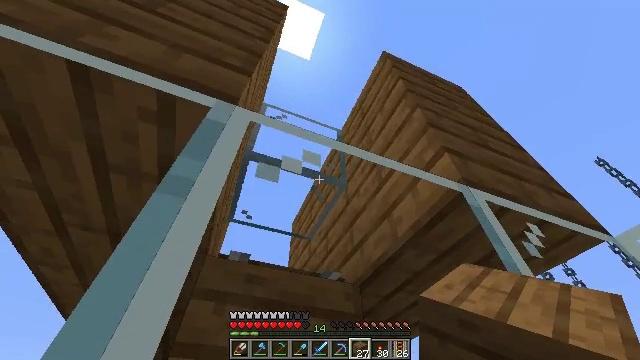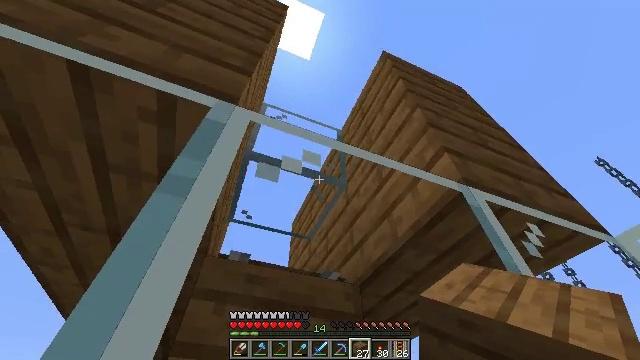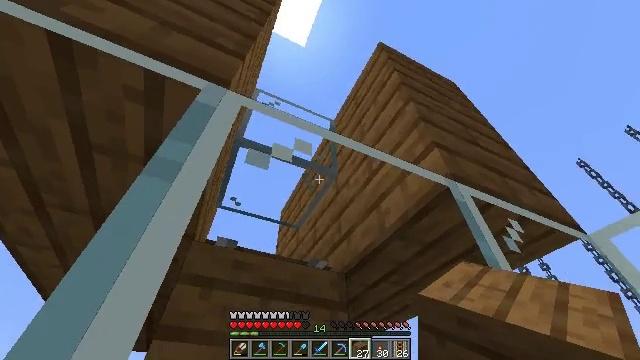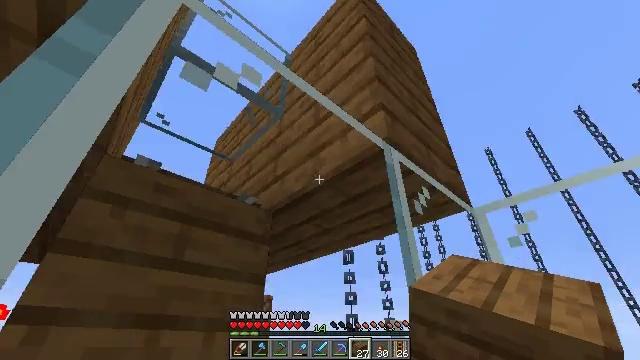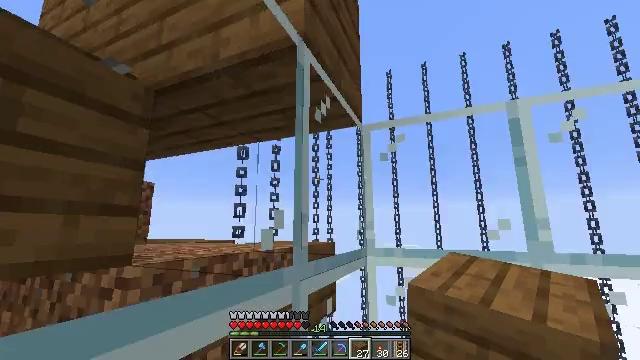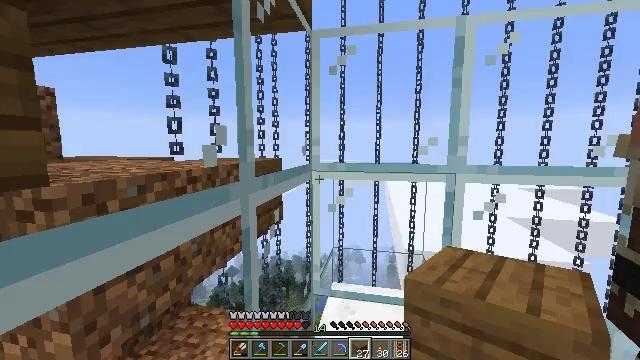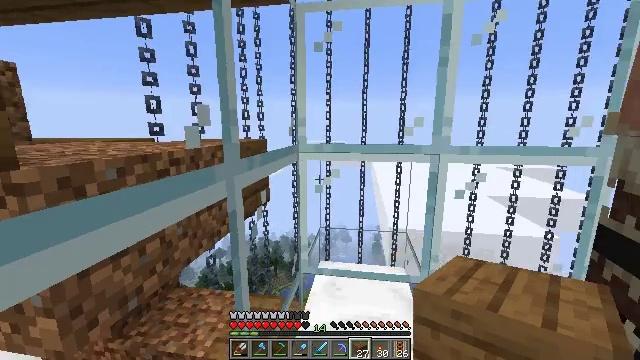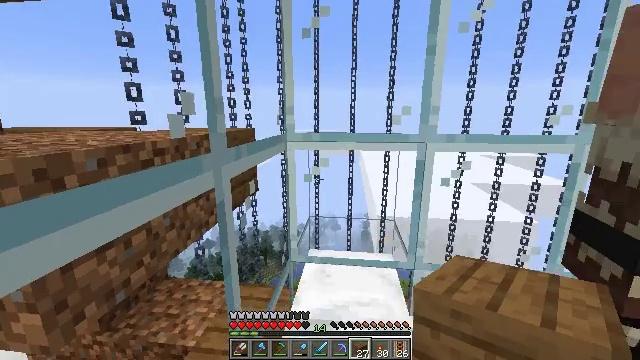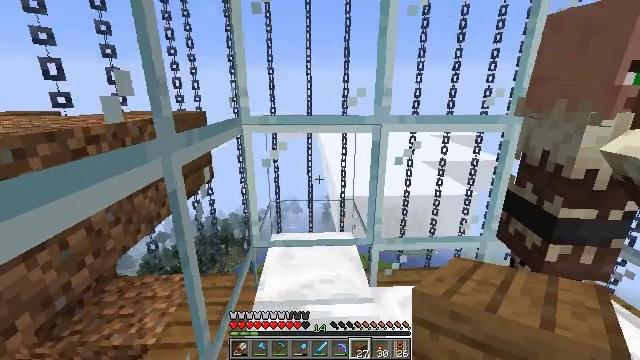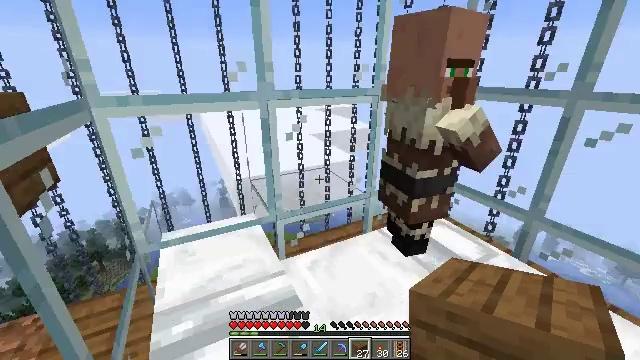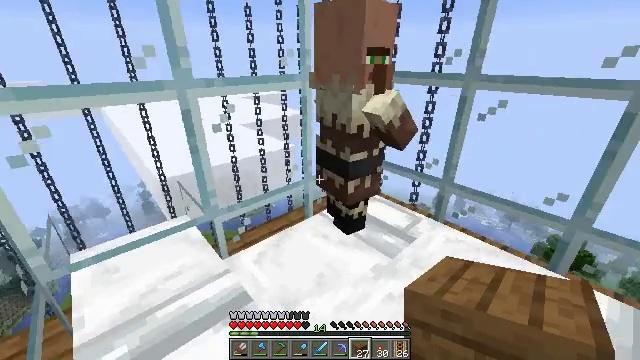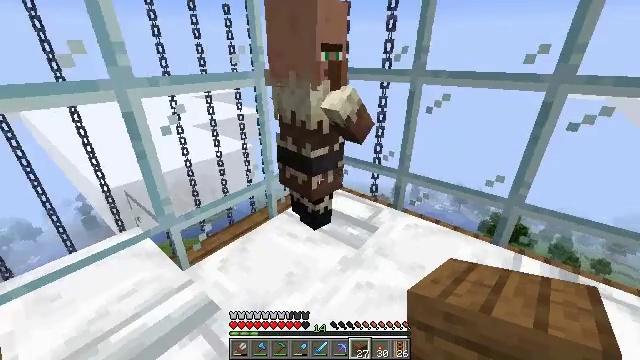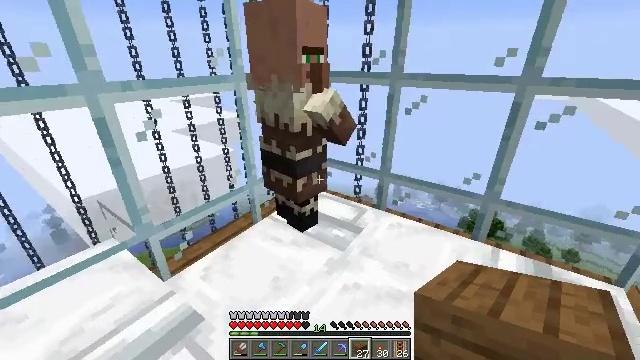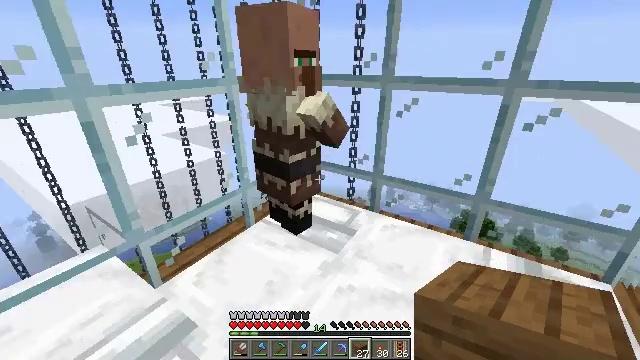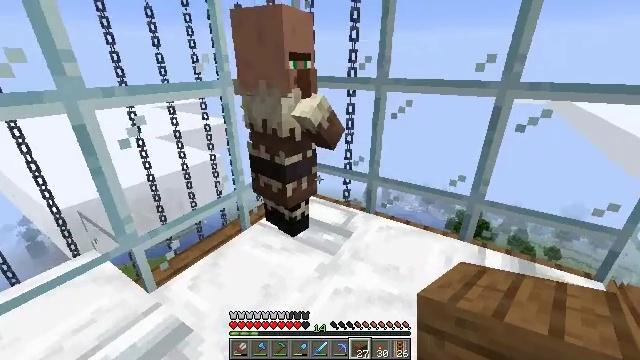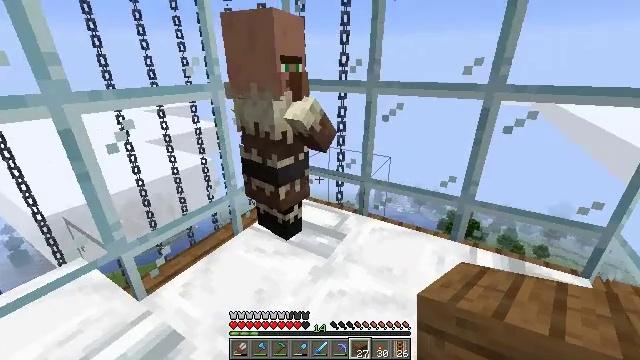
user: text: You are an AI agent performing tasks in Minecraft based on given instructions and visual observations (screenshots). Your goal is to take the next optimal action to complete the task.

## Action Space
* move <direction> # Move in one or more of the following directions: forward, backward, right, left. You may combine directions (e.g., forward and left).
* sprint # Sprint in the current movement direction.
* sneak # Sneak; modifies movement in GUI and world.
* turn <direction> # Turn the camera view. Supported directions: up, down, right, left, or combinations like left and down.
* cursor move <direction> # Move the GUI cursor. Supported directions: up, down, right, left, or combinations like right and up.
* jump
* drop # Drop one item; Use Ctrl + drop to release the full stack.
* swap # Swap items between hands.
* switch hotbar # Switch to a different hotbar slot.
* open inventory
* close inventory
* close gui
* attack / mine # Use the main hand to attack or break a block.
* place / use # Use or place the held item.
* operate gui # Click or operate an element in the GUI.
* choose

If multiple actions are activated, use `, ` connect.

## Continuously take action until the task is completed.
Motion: motion action
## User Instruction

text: Shatter the glass to collect it.
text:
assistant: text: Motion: no_op
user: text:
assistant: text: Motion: turn right and down
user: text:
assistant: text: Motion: turn right and down
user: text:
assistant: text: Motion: turn right and down
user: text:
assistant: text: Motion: turn right and down
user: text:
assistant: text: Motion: turn right and down
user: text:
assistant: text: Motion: turn right and down
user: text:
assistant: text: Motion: turn right and down
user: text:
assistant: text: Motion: turn right and down
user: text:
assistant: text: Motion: turn right and down
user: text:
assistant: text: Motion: turn right
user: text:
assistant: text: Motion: turn right
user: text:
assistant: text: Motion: turn right
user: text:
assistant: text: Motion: turn right
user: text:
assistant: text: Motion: turn right
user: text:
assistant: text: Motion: turn right
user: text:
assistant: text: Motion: no_op
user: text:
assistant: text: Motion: no_op
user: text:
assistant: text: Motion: turn up
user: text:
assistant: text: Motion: turn up
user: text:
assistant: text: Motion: turn up
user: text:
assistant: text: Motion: turn up
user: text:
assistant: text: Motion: no_op
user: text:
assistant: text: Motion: no_op
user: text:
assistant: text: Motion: no_op
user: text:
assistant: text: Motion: turn left
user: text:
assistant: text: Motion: turn left and up
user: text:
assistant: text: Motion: turn left and up
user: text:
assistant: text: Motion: turn left and up
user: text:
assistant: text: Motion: turn left and up